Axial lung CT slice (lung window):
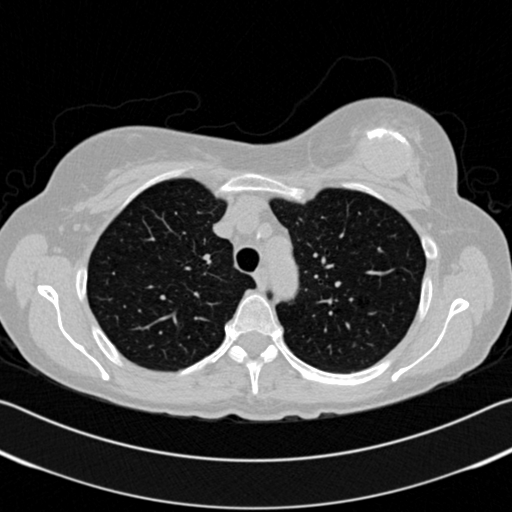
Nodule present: no